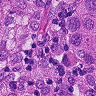
Metastatic tissue present: yes